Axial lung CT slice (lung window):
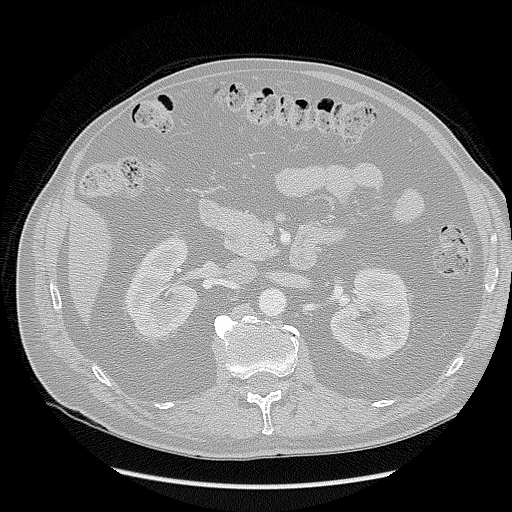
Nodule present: no